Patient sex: F
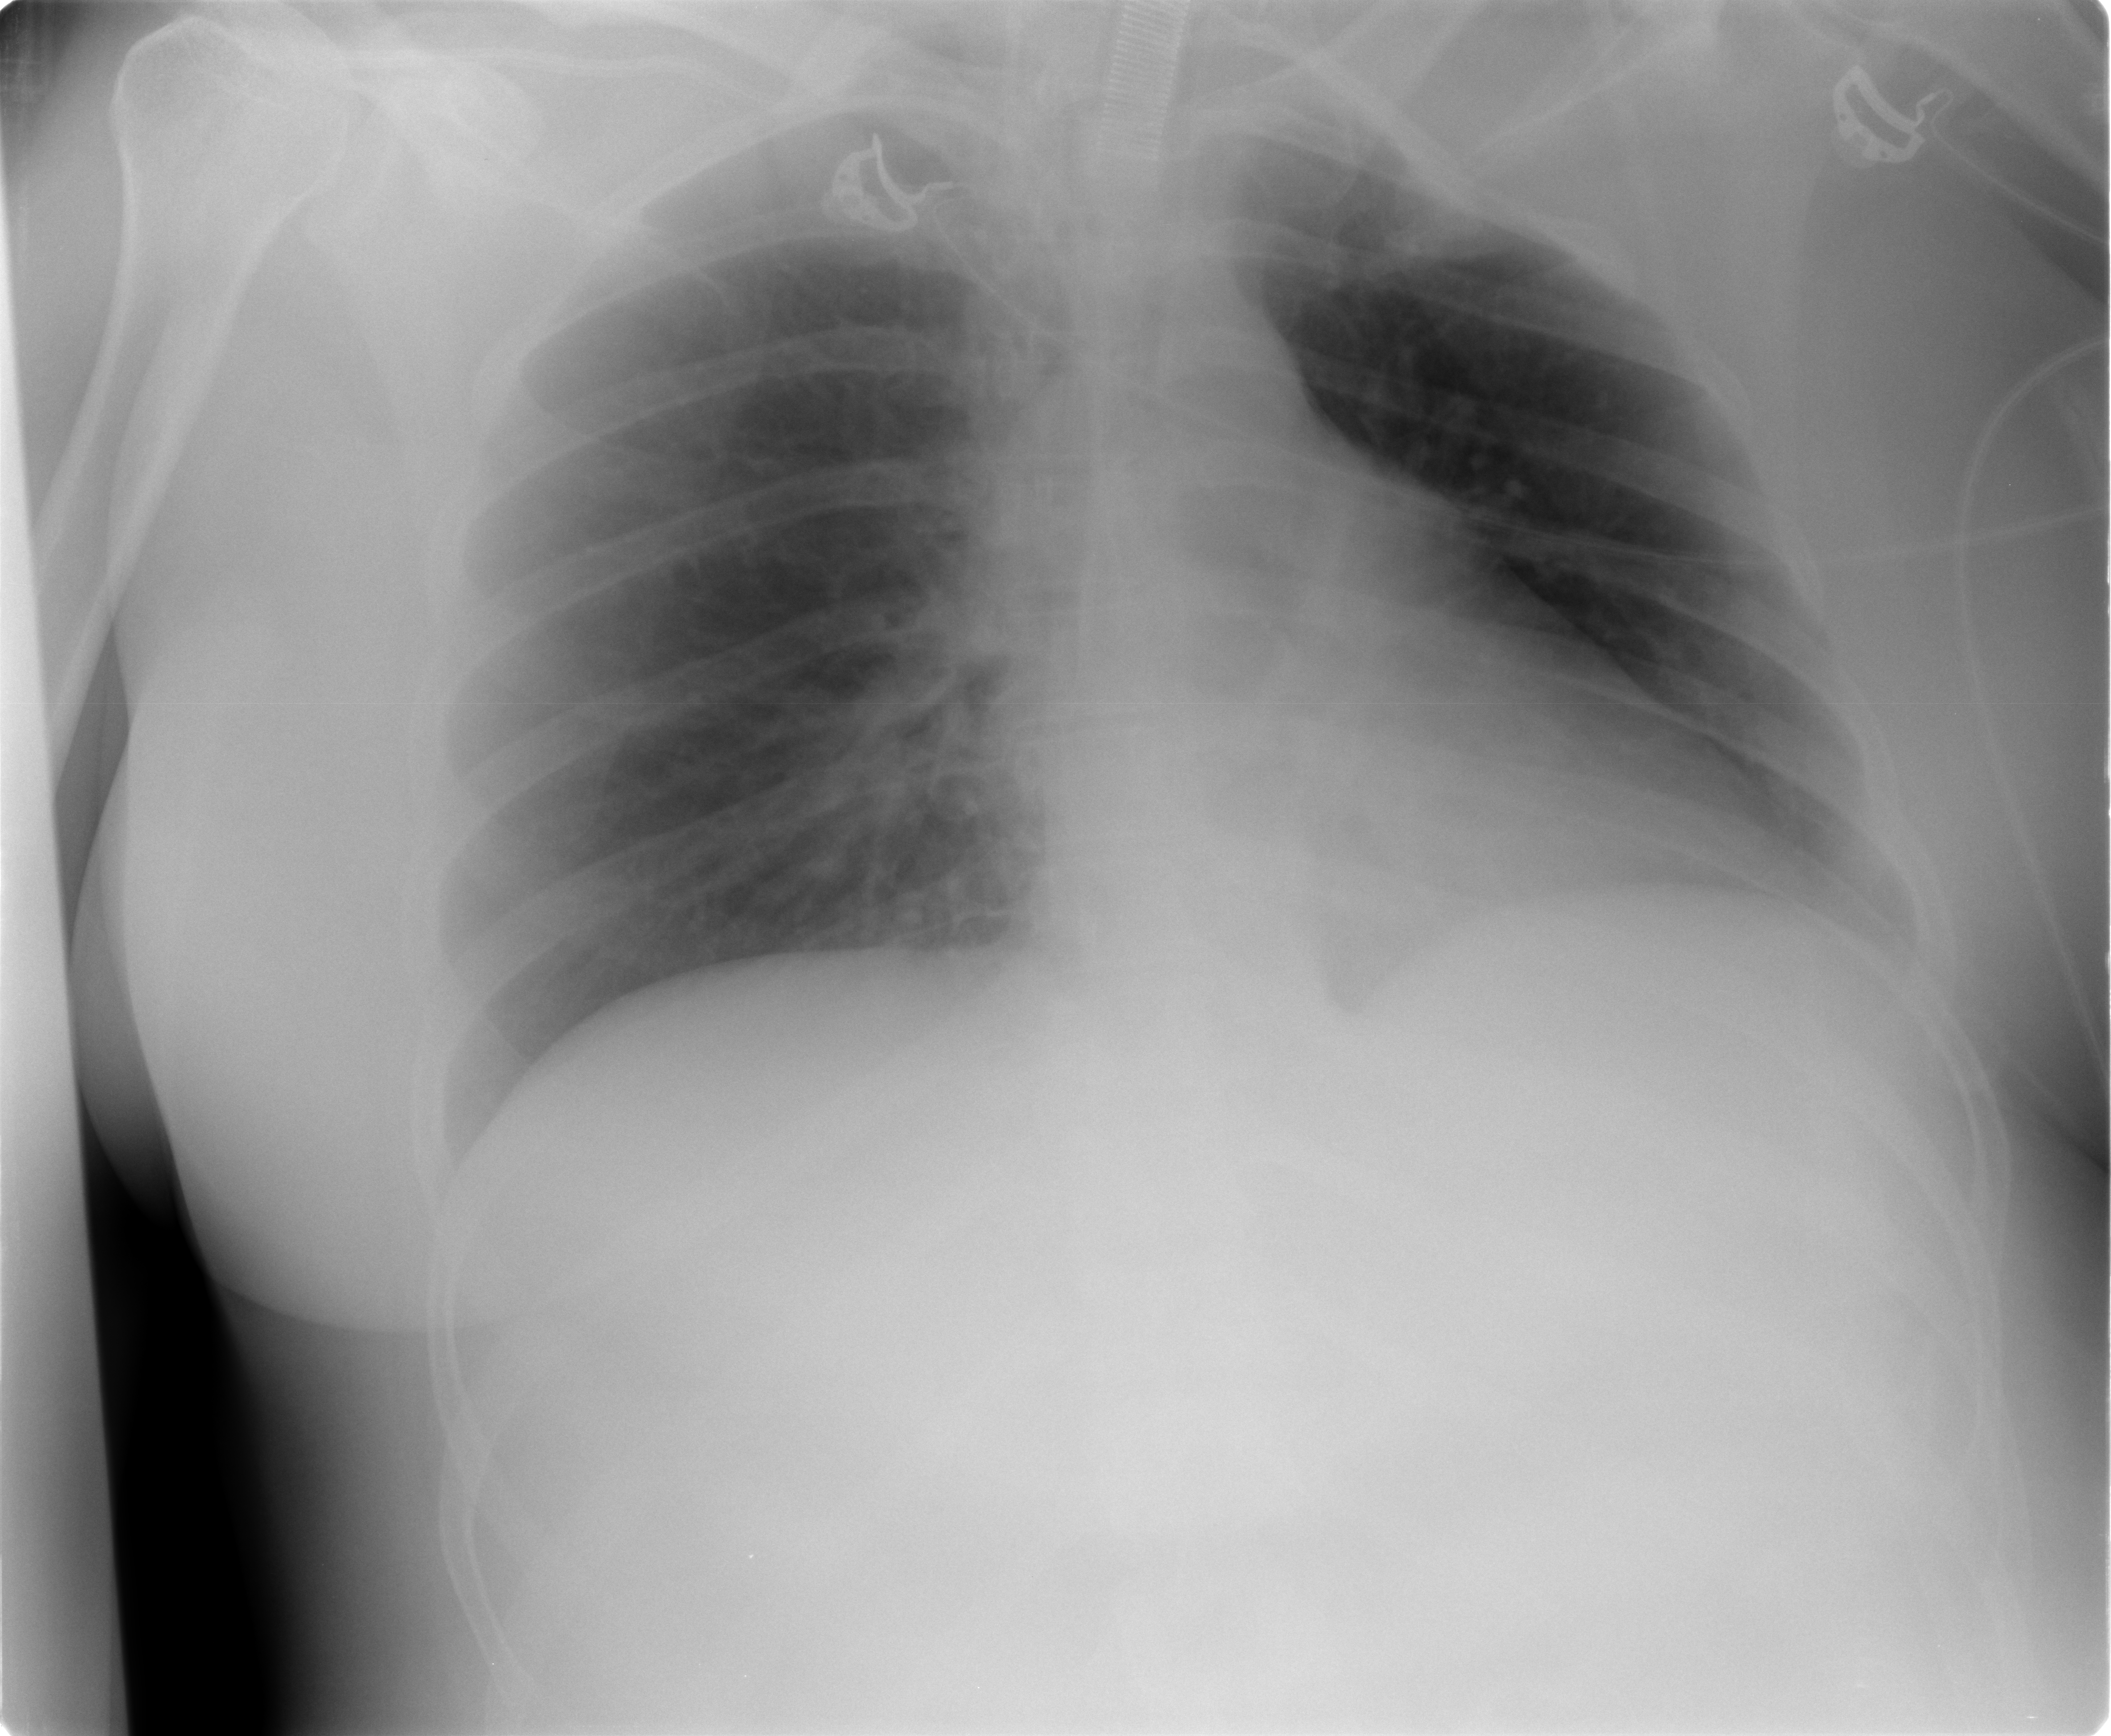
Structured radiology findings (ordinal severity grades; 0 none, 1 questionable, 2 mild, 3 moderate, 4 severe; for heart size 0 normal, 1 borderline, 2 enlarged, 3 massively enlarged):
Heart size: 0
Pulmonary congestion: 0
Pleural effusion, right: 0
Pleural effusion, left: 1
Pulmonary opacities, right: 0
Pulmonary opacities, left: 0
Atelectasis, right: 0
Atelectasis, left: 0